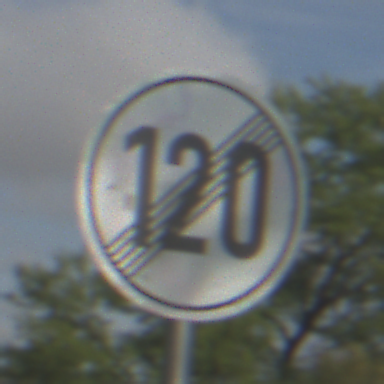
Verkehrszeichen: EndeGeschwindigkeit120
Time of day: MorningAfternoon
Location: Outdoor (Nature)
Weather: PartlyCloudy
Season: NotSpecified
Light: Natural